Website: macys
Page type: billing-address
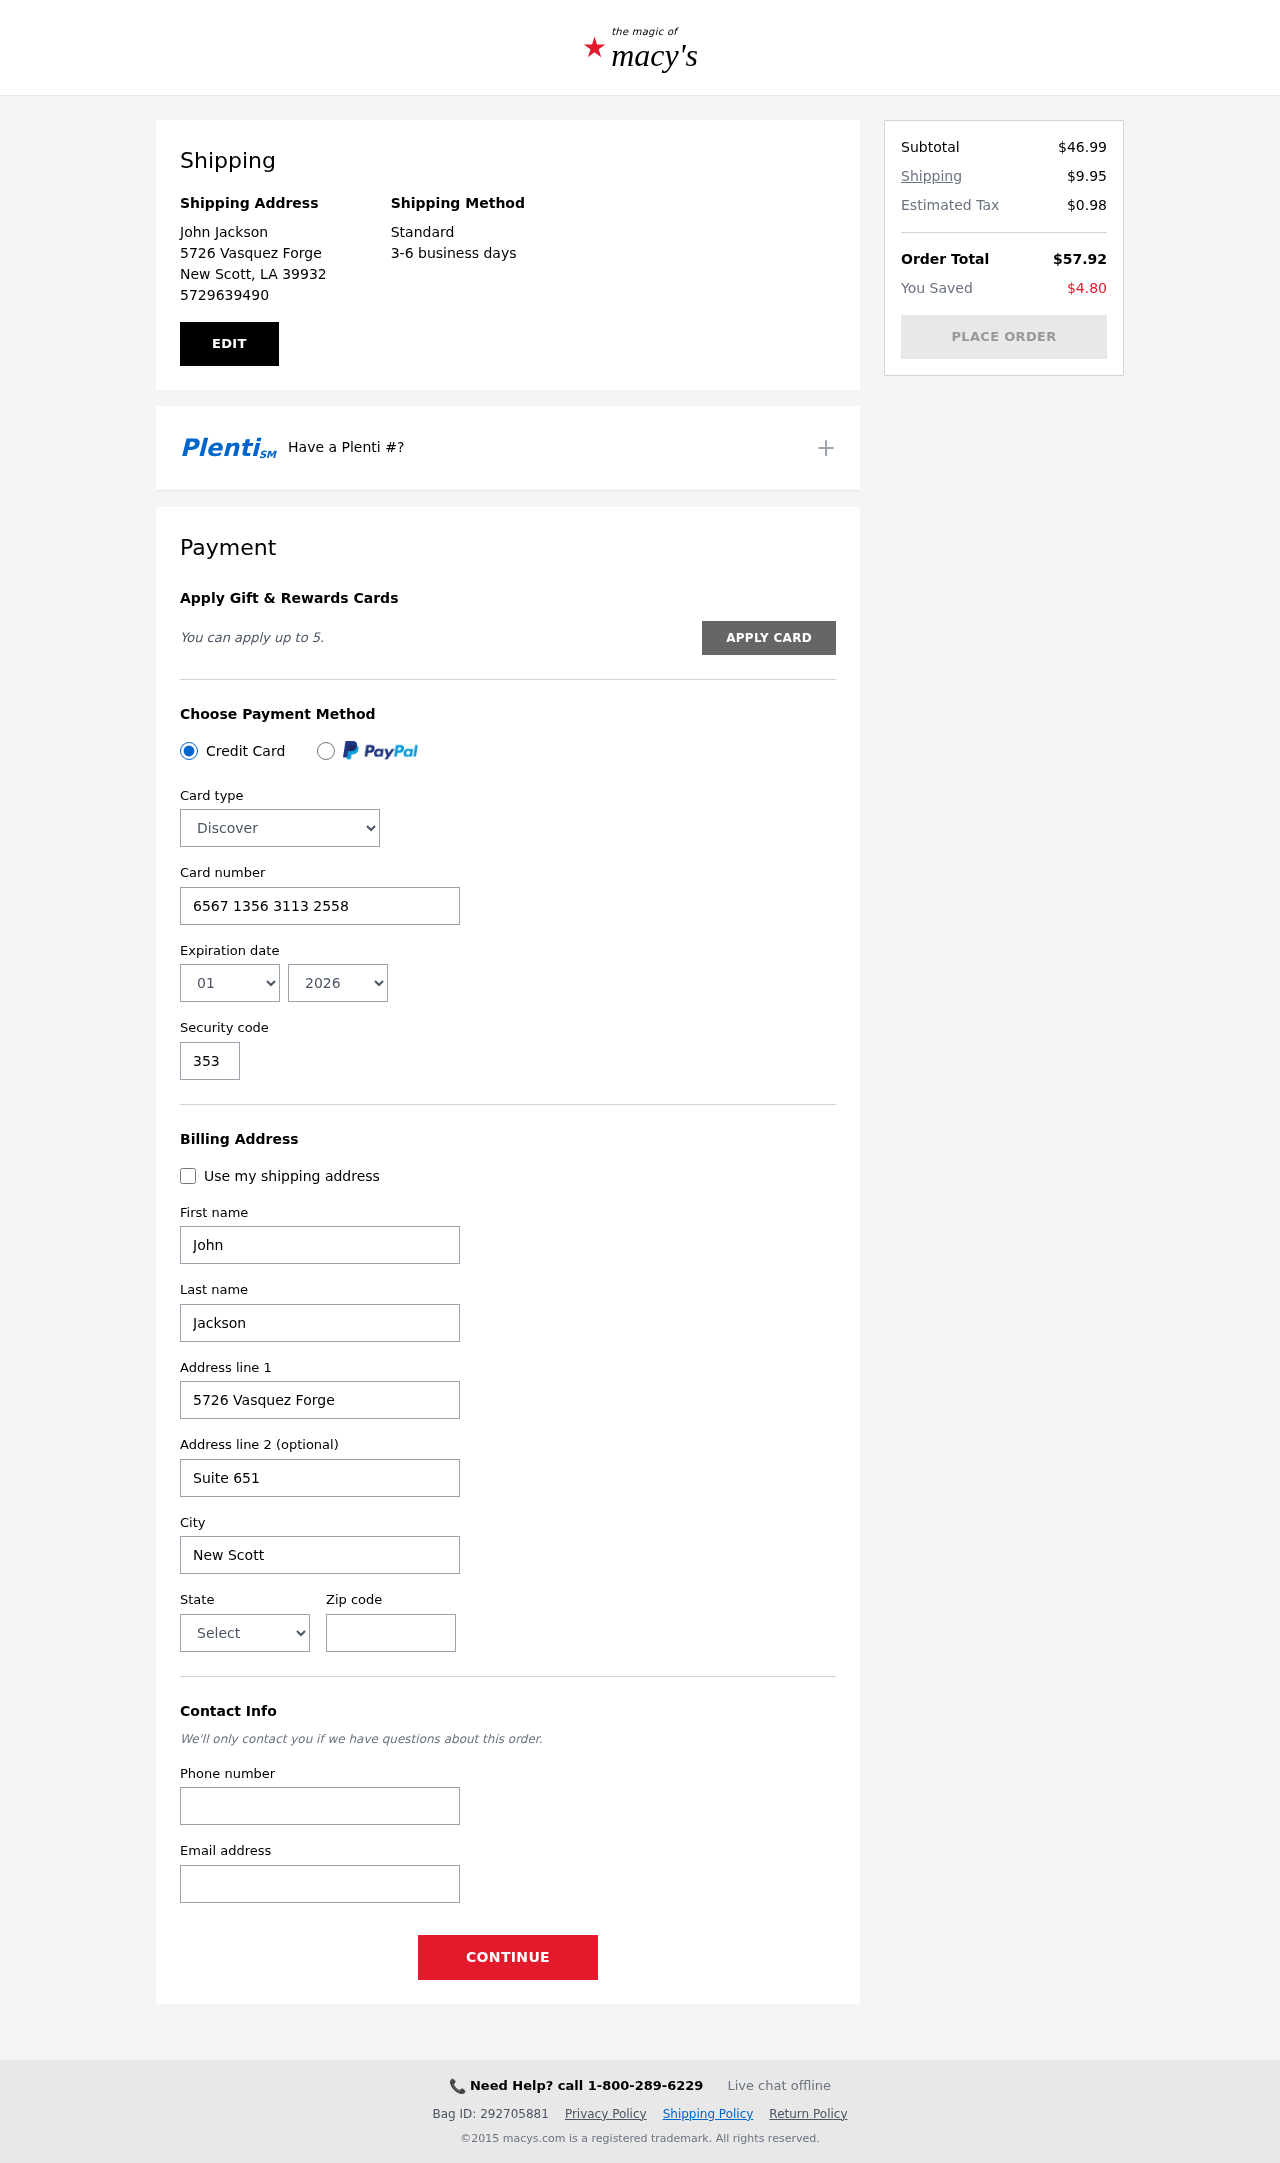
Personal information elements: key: PII_CARD_CVV
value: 353
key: PII_CARD_EXPIRY_MONTH
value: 01
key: PII_CARD_EXPIRY_YEAR
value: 26
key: PII_CARD_NUMBER
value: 6567 1356 3113 2558
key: PII_CARD_TYPE
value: Discover
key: PII_CITY
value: New Scott
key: PII_CITY_STATE_ZIP
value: New Scott, LA 39932
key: PII_EMAIL
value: johnjackson@hotmail.com
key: PII_FIRSTNAME
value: John
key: PII_FULLNAME
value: John Jackson
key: PII_LASTNAME
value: Jackson
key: PII_PHONE
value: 5729639490
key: PII_POSTCODE
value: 39932
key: PII_STATE
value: Louisiana
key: PII_STREET
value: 5726 Vasquez Forge
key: PII_STREET2
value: Suite 651
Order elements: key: ORDER_SUBTOTAL
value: $46.99
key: ORDER_SHIPPING_COST
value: $9.95
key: ORDER_TAX
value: $0.98
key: ORDER_TOTAL
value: $57.92
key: ORDER_SAVINGS
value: $4.80